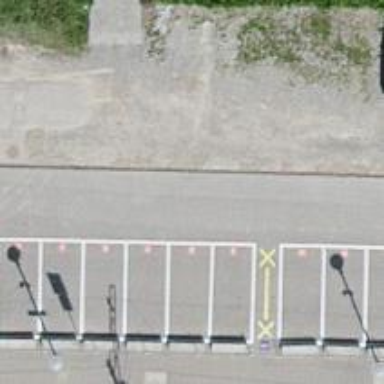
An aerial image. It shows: Road serving as parking aisle.